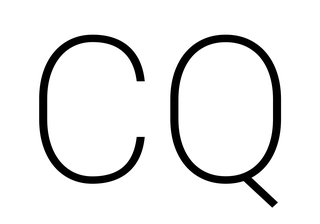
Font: Roboto_ExtraLight